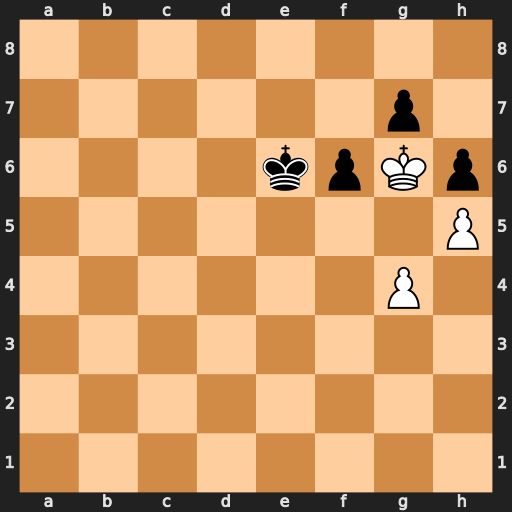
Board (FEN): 8/6p1/4kpKp/7P/6P1/8/8/8
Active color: w
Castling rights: -
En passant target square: -
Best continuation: Kxg7 f5 g5 f4 gxh6 f3 h7 f2 h8=Q